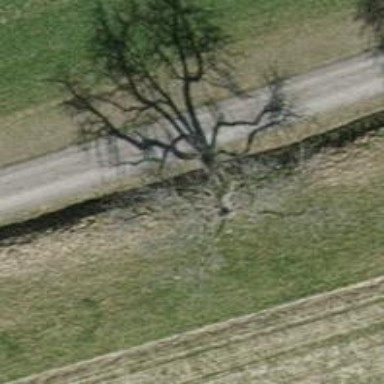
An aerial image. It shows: Urban tree adds touch of nature to the surroundings.